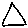
Label: triangle